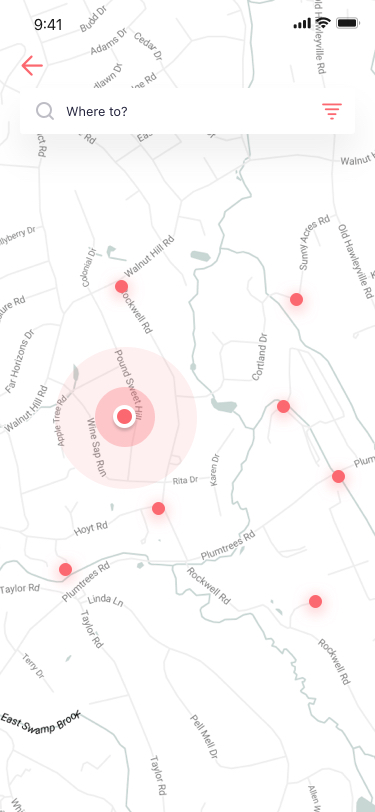
Text in this UI design:
Where to?